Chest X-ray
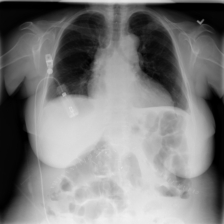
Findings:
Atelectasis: positive
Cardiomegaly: negative
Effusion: negative
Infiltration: negative
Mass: negative
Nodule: negative
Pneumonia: negative
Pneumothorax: negative
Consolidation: negative
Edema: negative
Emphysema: negative
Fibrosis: negative
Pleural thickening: negative
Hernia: negative